Chest X-ray. View position: PA
Patient age: 34
Patient sex: M
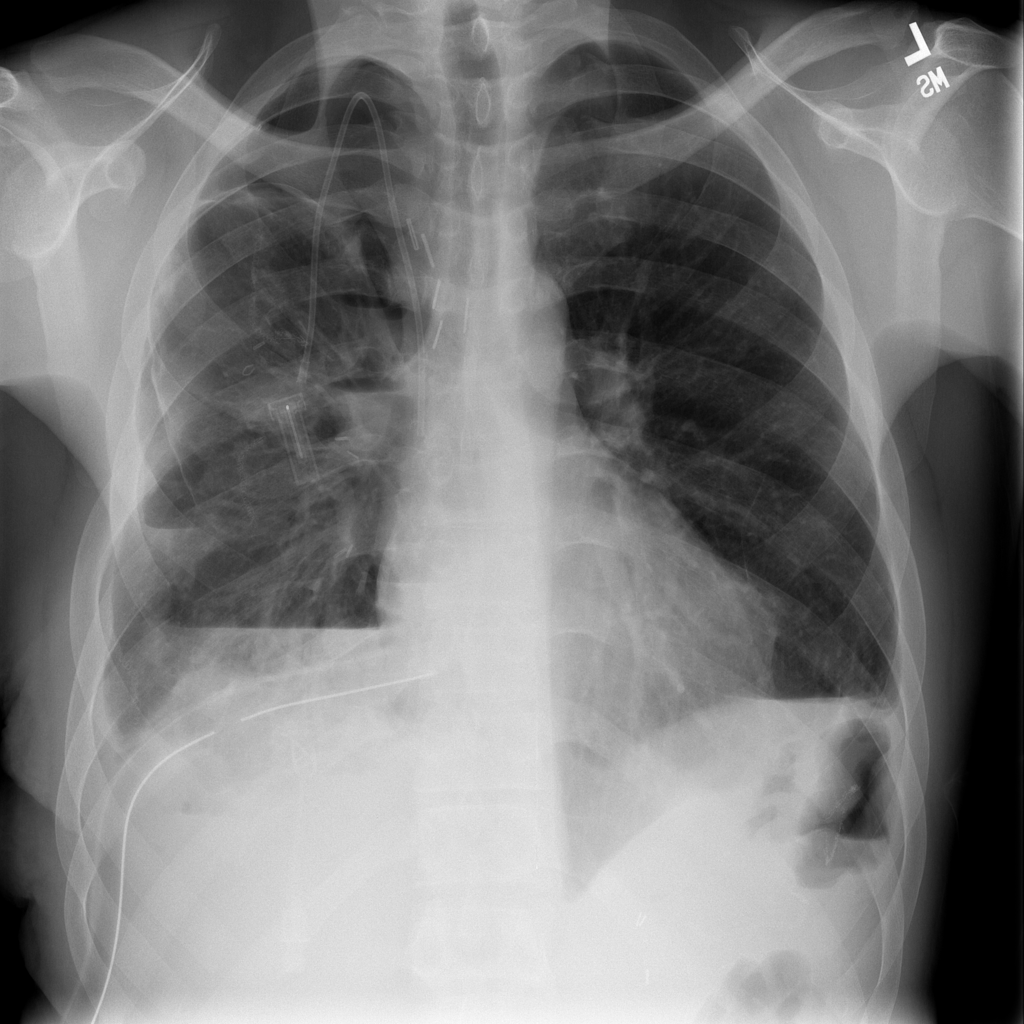
Finding: Pneumothorax